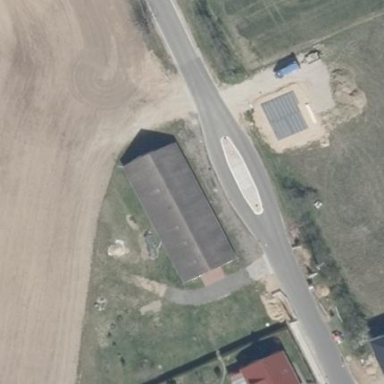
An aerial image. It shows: Shed building.